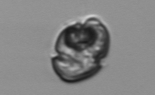
Label: Proterythropsis